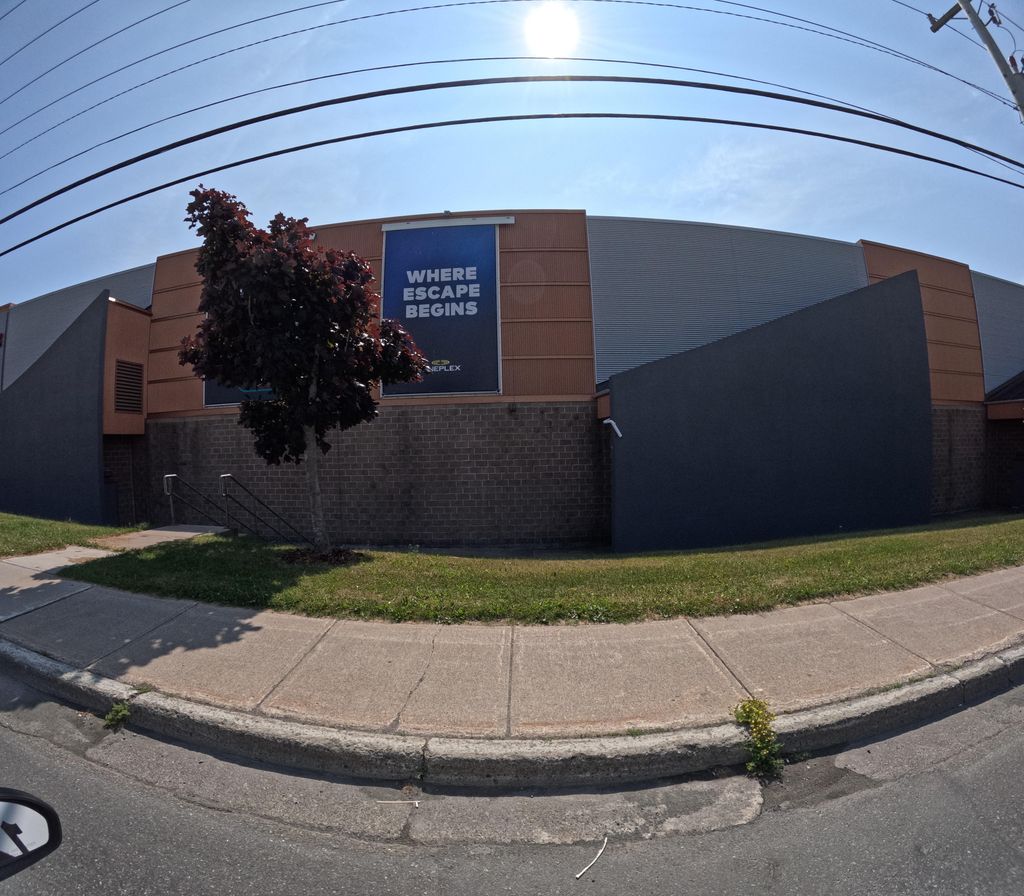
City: st_johns